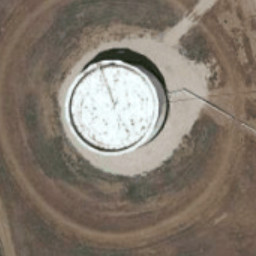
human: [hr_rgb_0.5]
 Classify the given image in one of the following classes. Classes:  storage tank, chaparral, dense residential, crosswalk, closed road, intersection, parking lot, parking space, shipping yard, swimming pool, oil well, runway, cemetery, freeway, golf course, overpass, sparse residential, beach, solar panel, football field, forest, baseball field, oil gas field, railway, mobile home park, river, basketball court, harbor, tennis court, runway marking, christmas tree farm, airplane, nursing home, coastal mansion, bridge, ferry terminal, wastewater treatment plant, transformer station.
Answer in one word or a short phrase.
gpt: storage tank